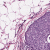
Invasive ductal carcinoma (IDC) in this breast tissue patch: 0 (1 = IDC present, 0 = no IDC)